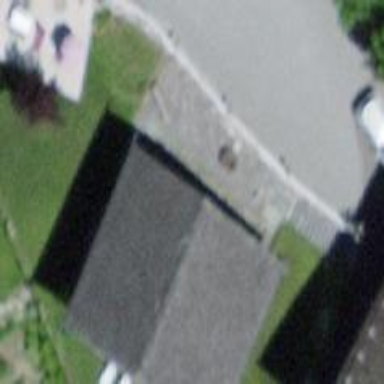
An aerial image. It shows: Rural barn.